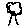
Label: tree